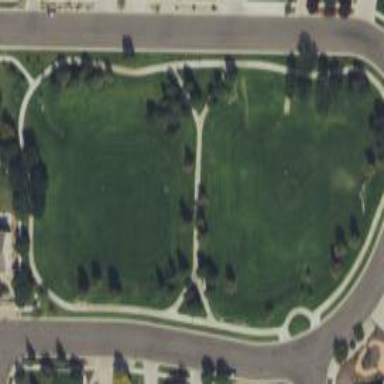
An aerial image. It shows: Well-manicured park with mown grass.